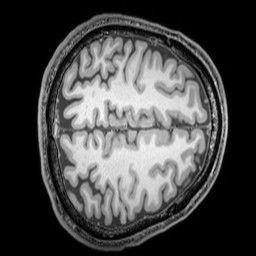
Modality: T1w
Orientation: axial
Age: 24
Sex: male
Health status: healthy
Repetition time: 0.081 s
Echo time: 0.037 s